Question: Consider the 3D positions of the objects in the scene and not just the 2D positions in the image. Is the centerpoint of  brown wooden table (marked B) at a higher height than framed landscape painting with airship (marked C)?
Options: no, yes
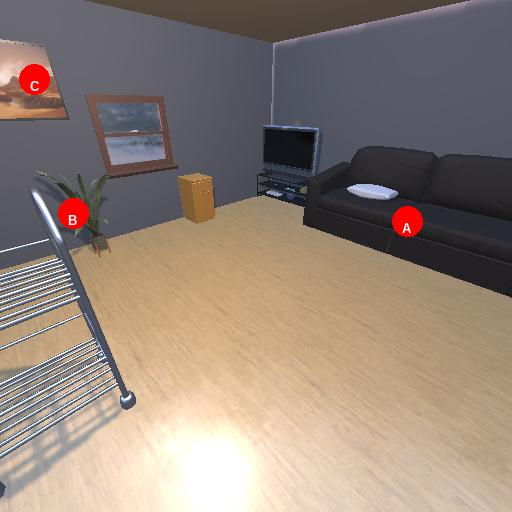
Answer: no